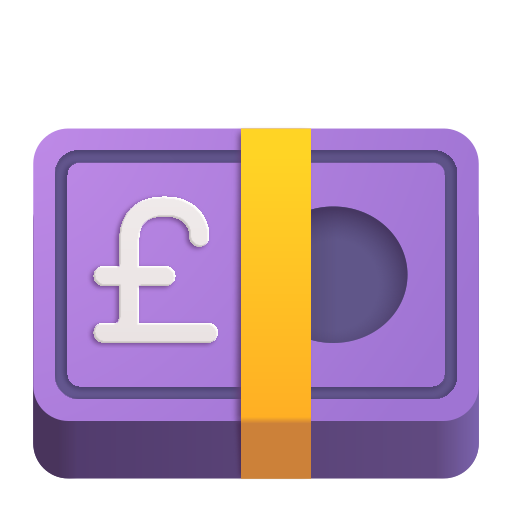
pound banknote color